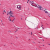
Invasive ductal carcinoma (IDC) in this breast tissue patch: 0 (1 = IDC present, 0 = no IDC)